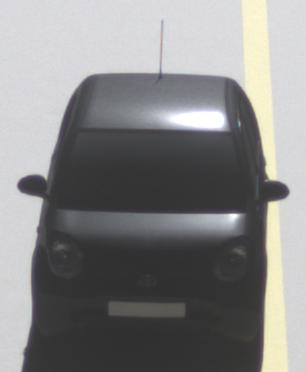
Make: Toyota
Model: Passo
Detailed model: Toyota Passo X Yururi
Model produced from: 2010
Model produced until: 2016
Doors: 5
Color: black
Road condition: dry road
Daytime: morning or afternoon
Contrast: high contrast